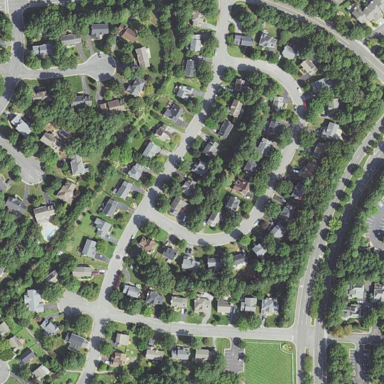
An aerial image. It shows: Residential area within neighborhood.